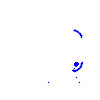
Particle: electron